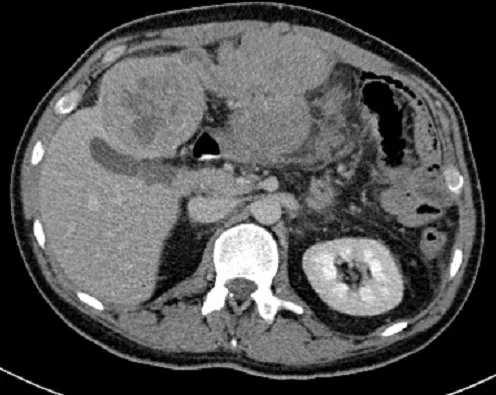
The peritoneal component of the mass is shown with loss of the fat plane between the transverse colon and the mass indicating invasion.
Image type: radiology (ct)